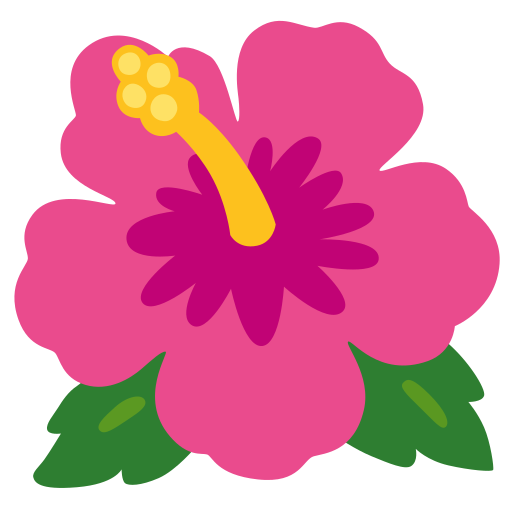
Emoji: 🌺